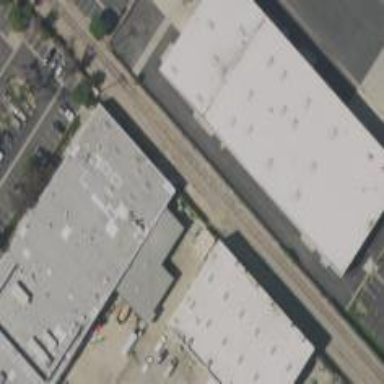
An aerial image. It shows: Railway siding for service.